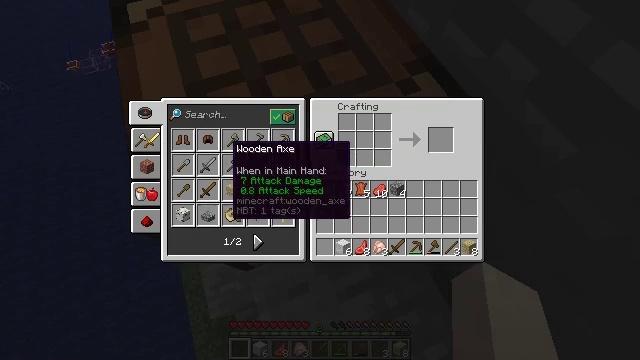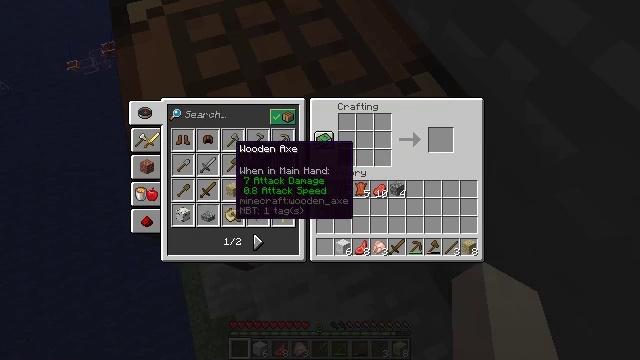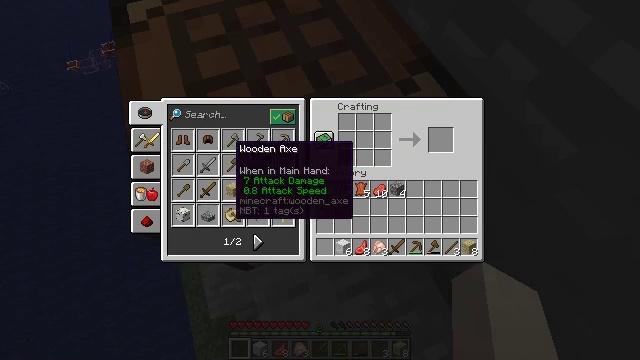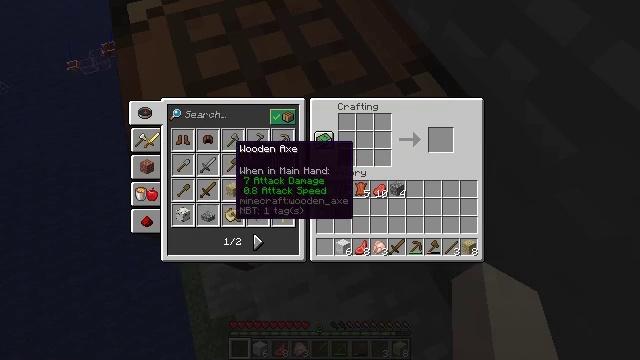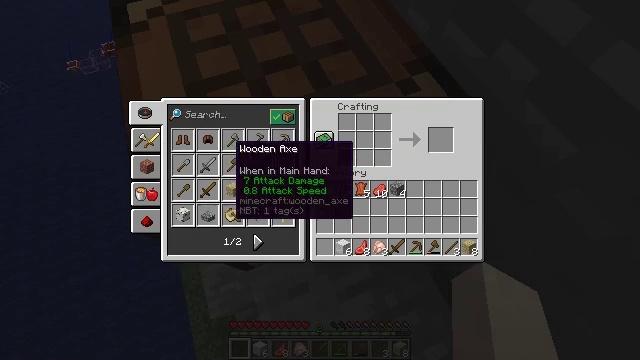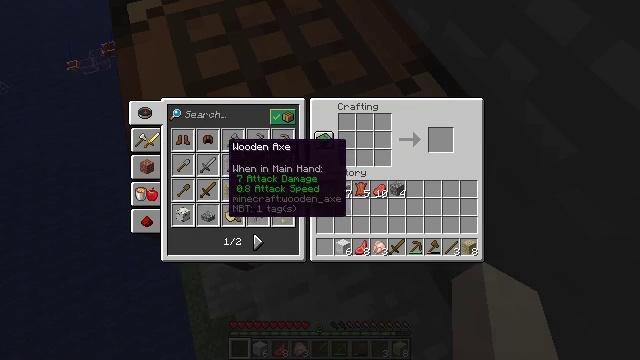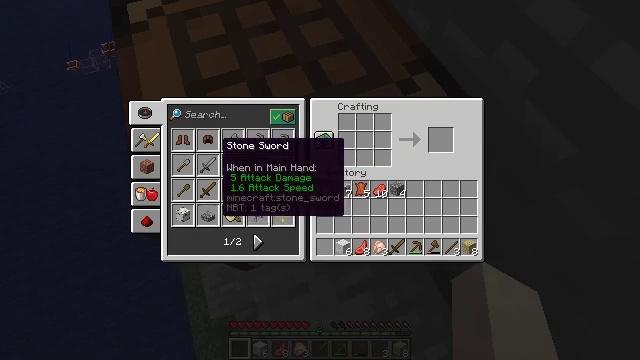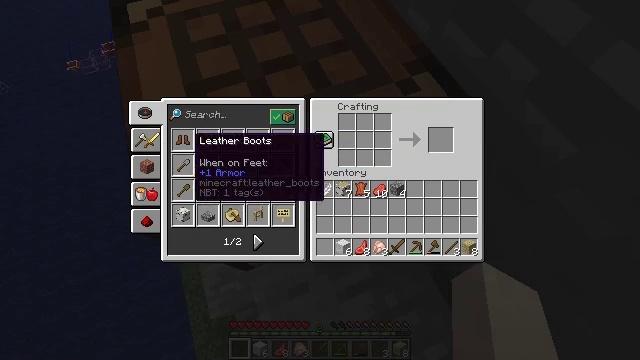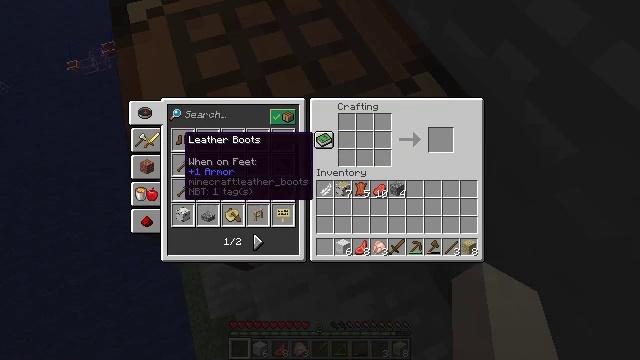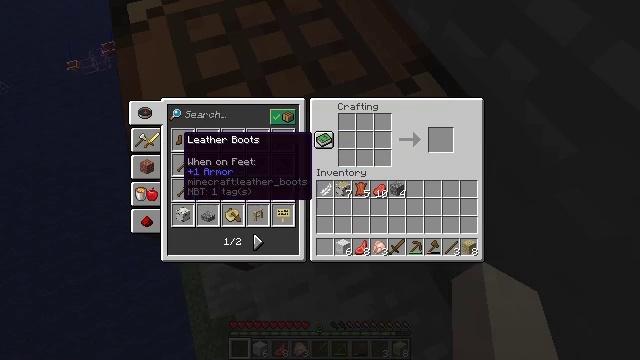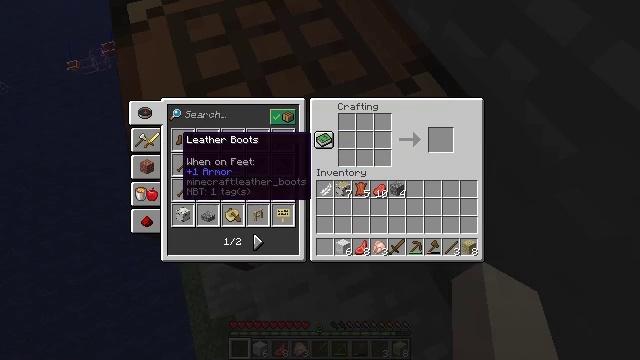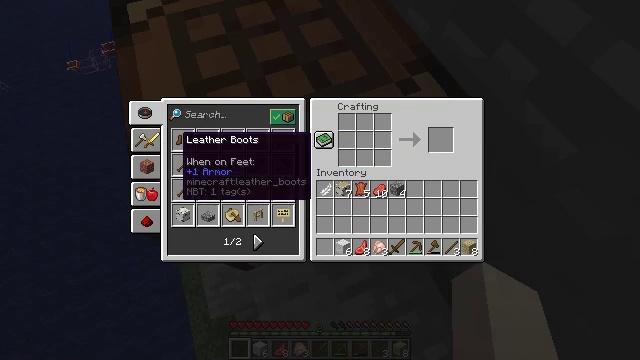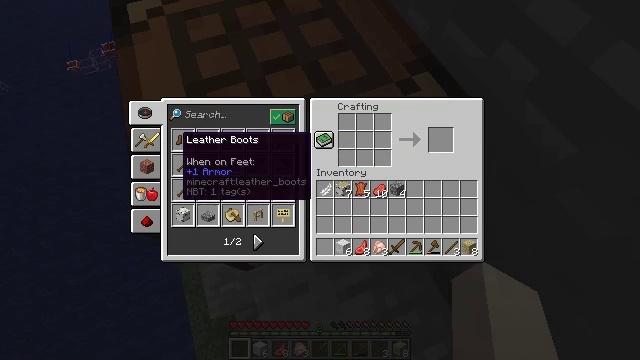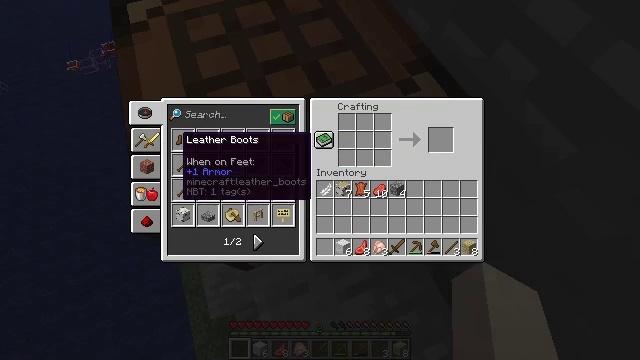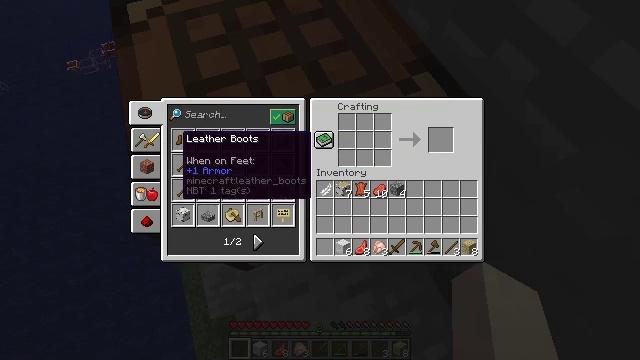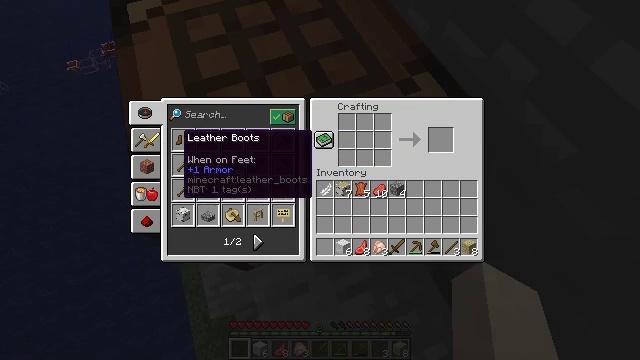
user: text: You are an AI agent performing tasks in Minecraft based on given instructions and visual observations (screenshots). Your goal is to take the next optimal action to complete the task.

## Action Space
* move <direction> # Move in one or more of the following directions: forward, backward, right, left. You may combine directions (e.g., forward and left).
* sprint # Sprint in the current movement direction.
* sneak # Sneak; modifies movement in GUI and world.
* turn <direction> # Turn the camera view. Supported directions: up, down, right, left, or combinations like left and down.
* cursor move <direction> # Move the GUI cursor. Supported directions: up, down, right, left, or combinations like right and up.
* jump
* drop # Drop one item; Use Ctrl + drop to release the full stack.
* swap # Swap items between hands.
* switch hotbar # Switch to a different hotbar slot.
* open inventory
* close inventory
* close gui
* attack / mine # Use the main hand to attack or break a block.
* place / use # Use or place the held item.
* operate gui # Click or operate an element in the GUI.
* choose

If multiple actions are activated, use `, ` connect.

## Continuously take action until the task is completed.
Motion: motion action
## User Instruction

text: Arrange leather in the crafting grid to create a leather helmet.
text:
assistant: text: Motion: no_op
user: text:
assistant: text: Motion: no_op
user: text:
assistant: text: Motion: no_op
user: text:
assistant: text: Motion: no_op
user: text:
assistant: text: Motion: no_op
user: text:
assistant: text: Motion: no_op
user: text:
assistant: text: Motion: cursor move left
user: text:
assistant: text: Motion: cursor move left
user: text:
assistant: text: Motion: no_op
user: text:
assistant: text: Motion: no_op
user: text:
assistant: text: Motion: no_op
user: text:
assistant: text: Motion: no_op
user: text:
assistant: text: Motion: no_op
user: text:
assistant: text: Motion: no_op
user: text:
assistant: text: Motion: no_op
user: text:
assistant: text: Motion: no_op
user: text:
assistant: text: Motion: no_op
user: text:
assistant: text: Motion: no_op
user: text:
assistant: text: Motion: no_op
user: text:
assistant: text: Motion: no_op
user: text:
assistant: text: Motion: no_op
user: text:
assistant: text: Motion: no_op
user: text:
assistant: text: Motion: no_op
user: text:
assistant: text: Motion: no_op
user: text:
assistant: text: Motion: no_op
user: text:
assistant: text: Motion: no_op
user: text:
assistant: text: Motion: no_op
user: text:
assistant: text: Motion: no_op
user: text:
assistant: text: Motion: no_op
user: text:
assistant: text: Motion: no_op